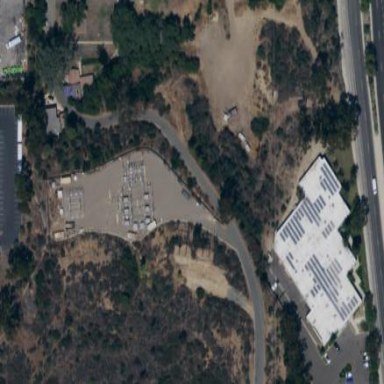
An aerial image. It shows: Power substation.